Question: All, I want to crate an rich looking, custom progress bar for blackberry touch devices. I can used GaugeField, but it wont give the the rich look.
Here is sample prototype I have to make. Please suggest me how could I start with. Any sample or guide me with the steps.

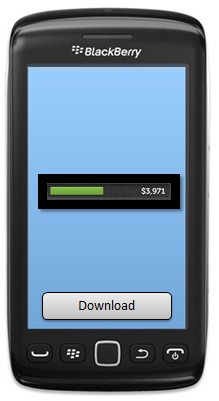
Answer: Have a look at the "Creating a bitmap progress indicator" section of RIM's <URL> documentation.